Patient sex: M
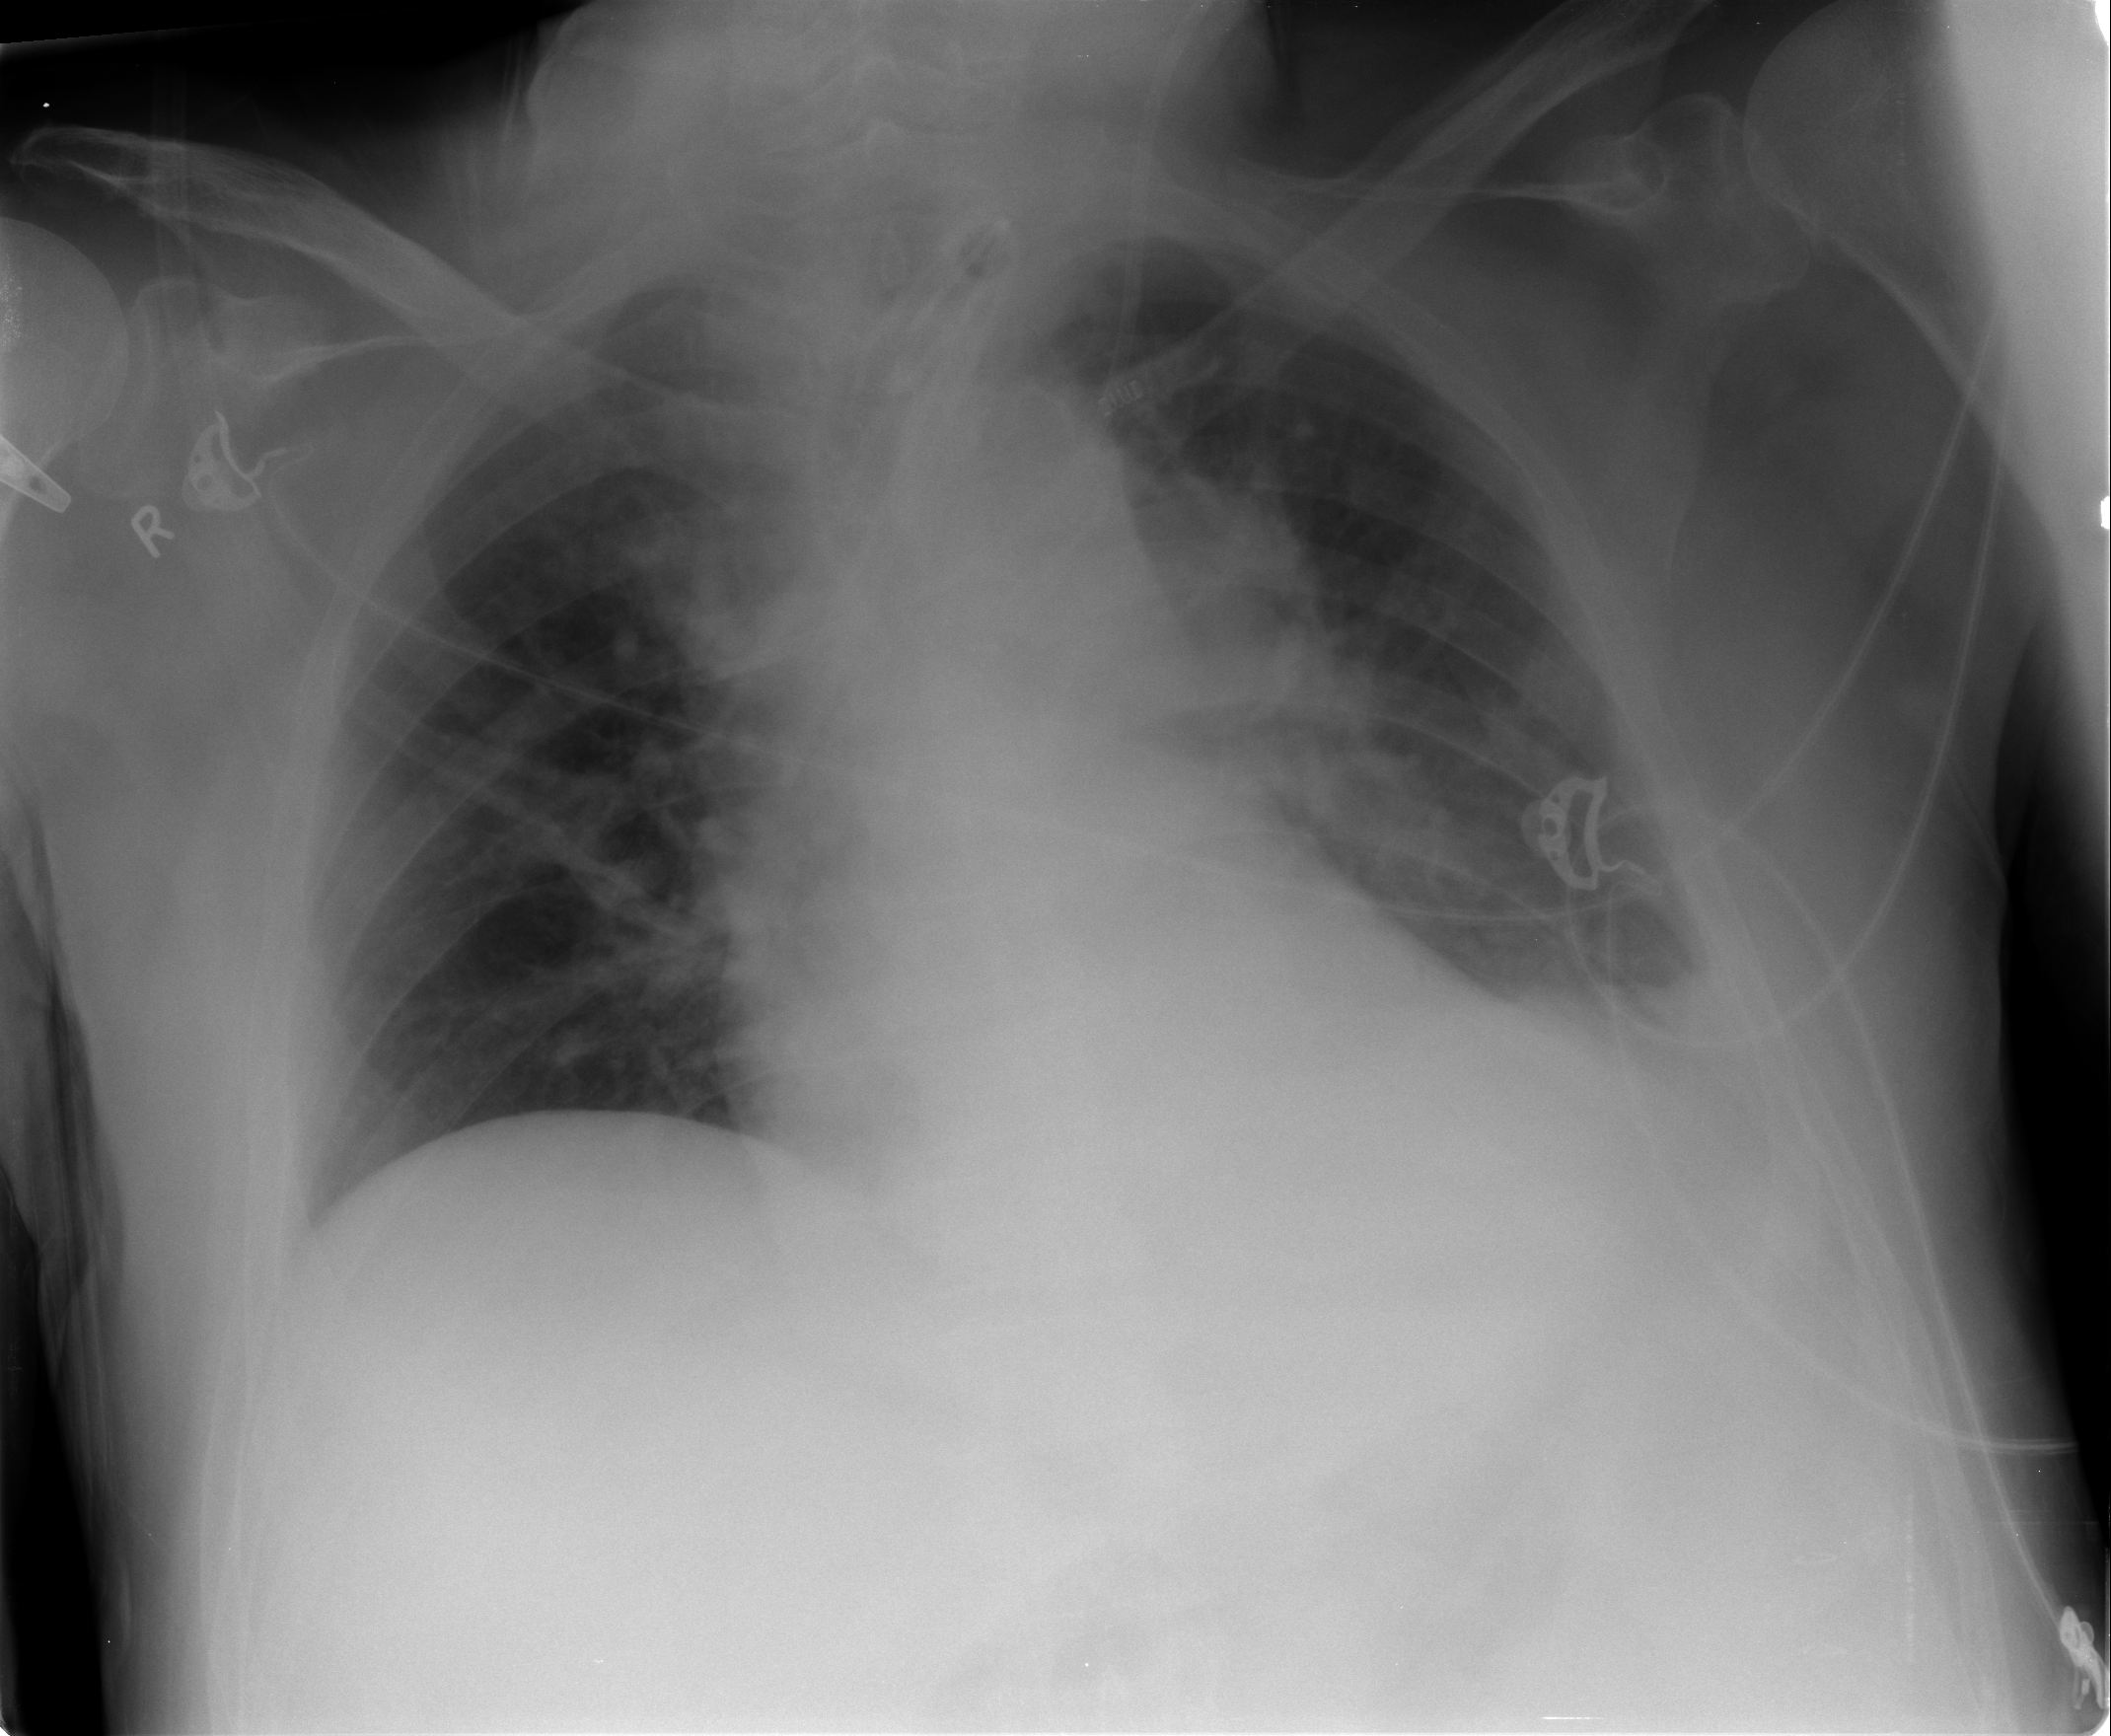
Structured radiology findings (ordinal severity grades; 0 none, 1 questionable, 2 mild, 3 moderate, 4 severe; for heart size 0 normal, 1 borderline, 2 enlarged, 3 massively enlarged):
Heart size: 0
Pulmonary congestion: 0
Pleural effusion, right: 0
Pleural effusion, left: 2
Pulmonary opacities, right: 0
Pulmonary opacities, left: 1
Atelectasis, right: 0
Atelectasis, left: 2